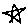
Label: star